Question: I have an array of two rows ,each row looks like this with variation in data.

And I am querieng the FieldValue from this array like this
'''
var objlinkedin = myarray.Where(r => r.FieldName == "LinkedIn Profil").Select(m => m.FieldValue).ToList();
'''
Now I want to set the 'FieldValue' of the row to "myvalue" where 'FieldName="LinkedIn Profil"' what is the correct way to make this?..
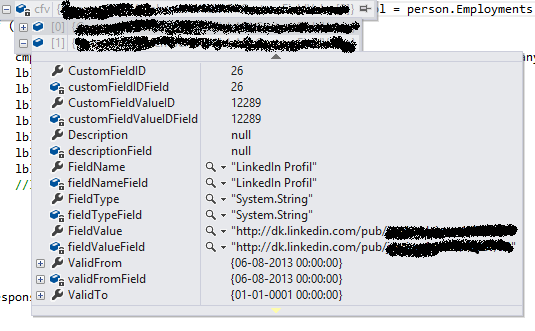
Answer: To the value, you'd need the parent object, i.e.
'''
foreach(var obj in myarray.Where(r => r.FieldName == "LinkedIn Profil"))
{
obj.FieldValue = "myvalue";
}
'''
You can simplify if you know there will be zero-or-one hits, note. Indeed, if you expect zero-or-one, it might be worth indexing them into a dictionary:
'''
fields = myarray.ToDictionary(x => x.FieldName);
'''
then later:
'''
SomeType found;
if(fields.TryGetValue("LinkedIn Profil", out found)) {
found.FieldValue = "myvalue";
}
'''